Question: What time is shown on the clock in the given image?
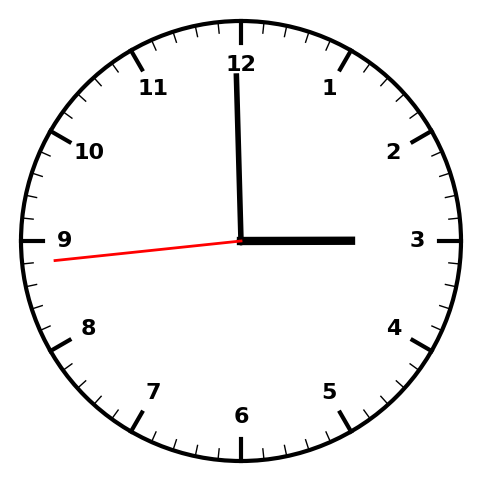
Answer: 02:59:44